Question: Is there a way to Visual Studio (2010) "Format document" menu to format the 'switch-case' statements as the following:
When I write my code like:
'''
switch (value) {
case "1": mode = Mode.One; break;
case "2": mode = Mode.Two; break;
}
'''
And then hit "Format document", Visual Studio adds break lines:
'''
switch (value) {
case "1":
mode = Mode.One;
break;
case "2":
mode = Mode.Two;
break;
}
'''
I have looked into the Formatting section of VS Options, but I can't find anything relevant.

(I do not have ReSharper installed)
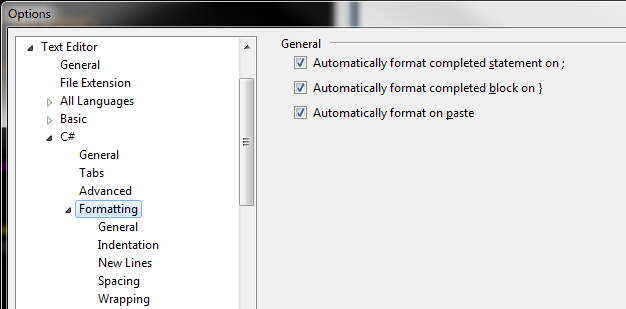
Answer: Found the setting that caused this:
Options > Text Editor > C# > Formatting > Wrapping > 'Leave statements and member declarations on the same line' must be checked.